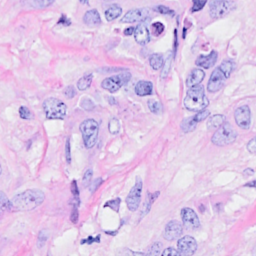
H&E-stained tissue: Breast